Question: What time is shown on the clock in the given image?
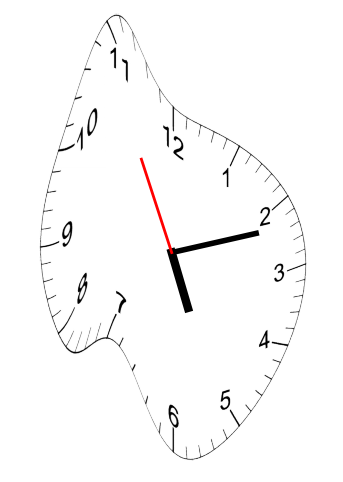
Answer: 05:11:55